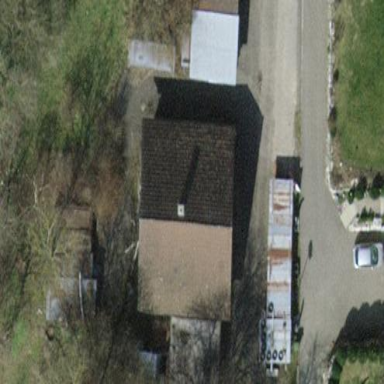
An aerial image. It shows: Shed.